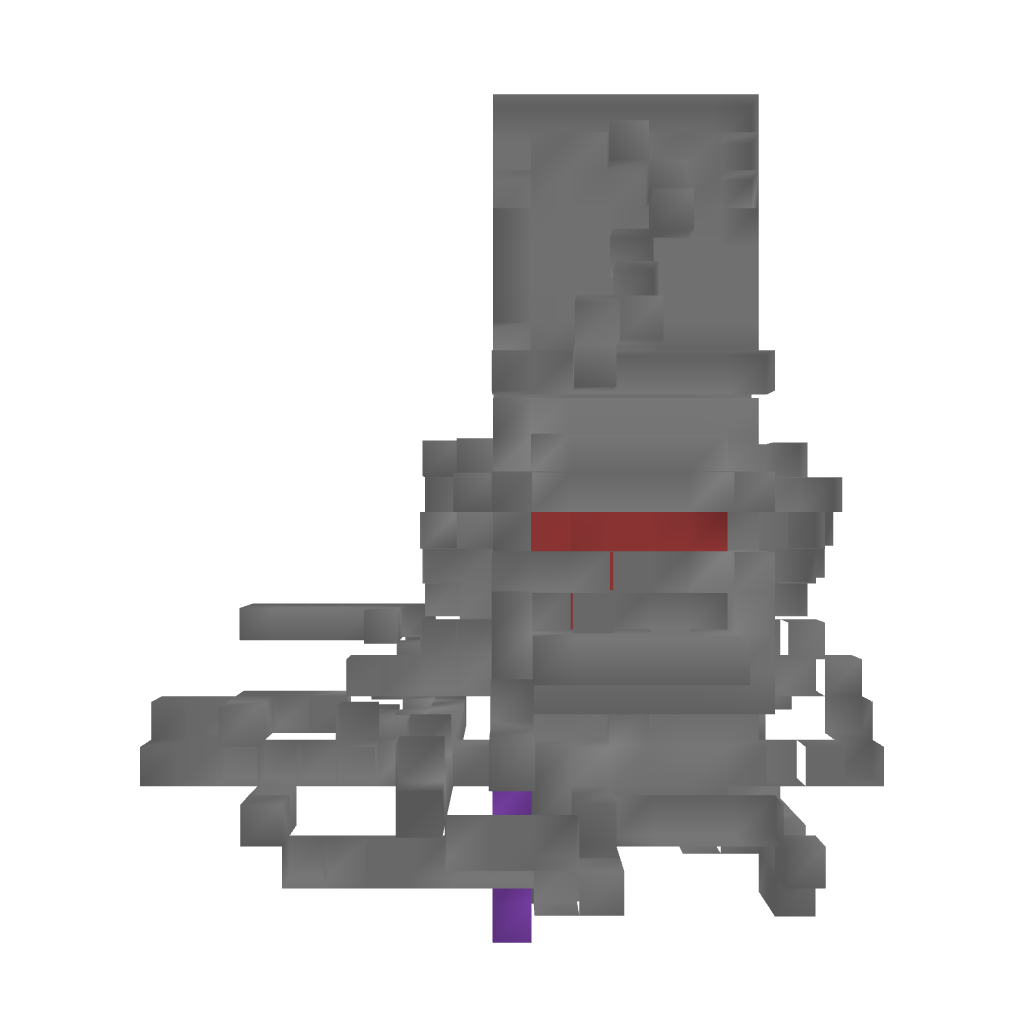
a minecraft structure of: Torture jail bad low quality